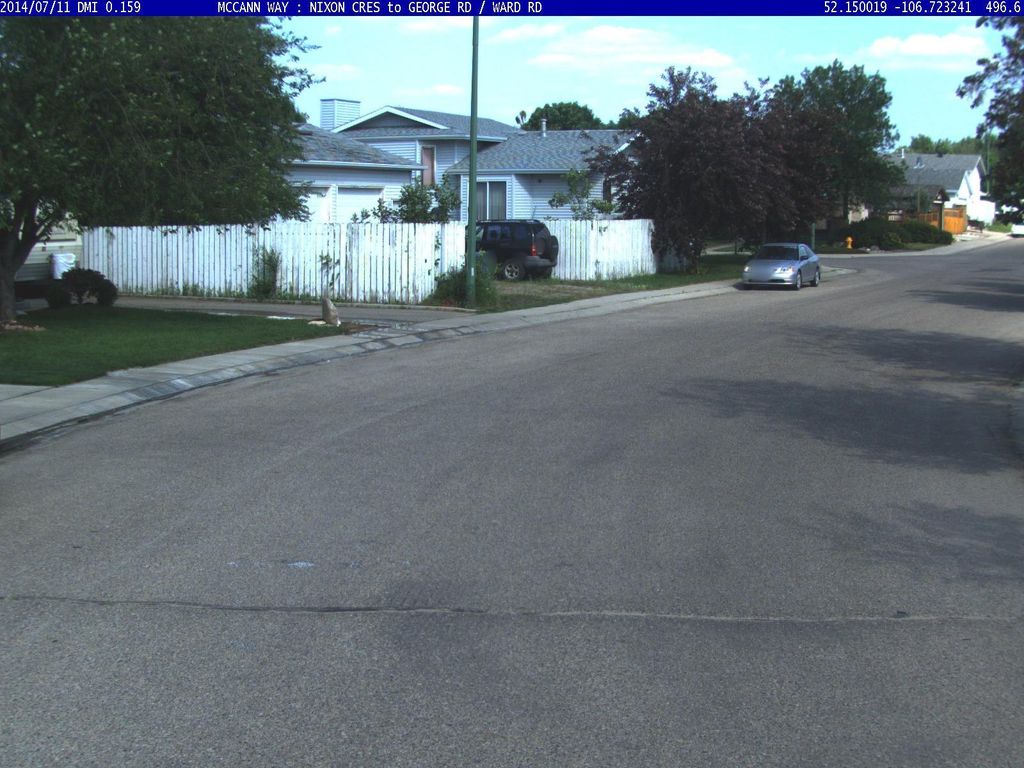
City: saskatoon